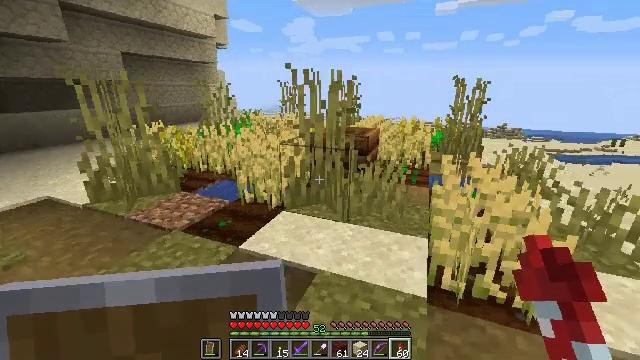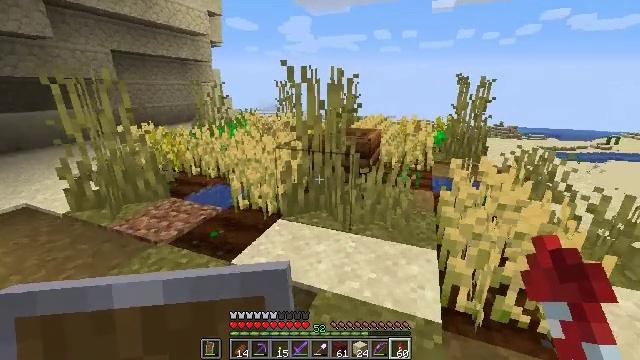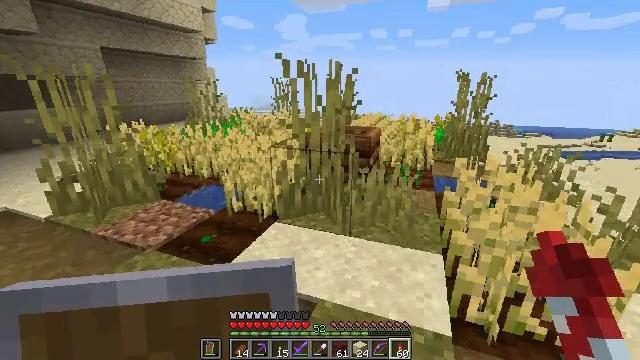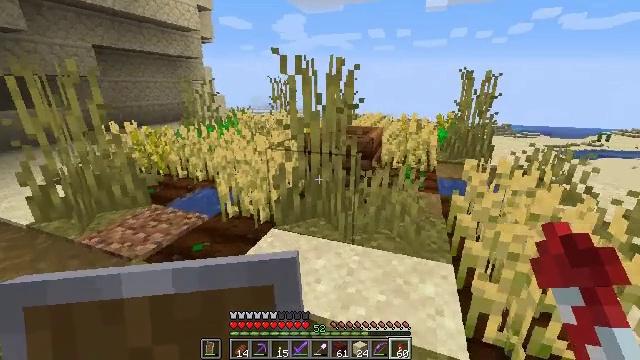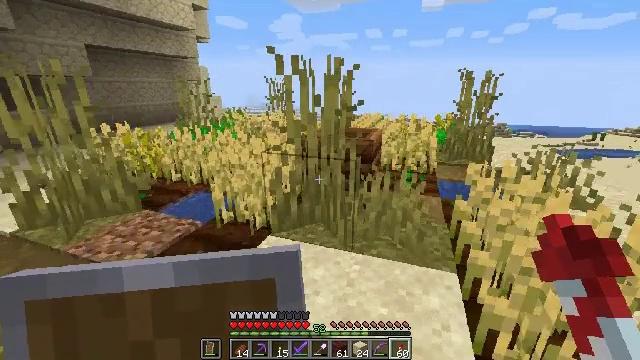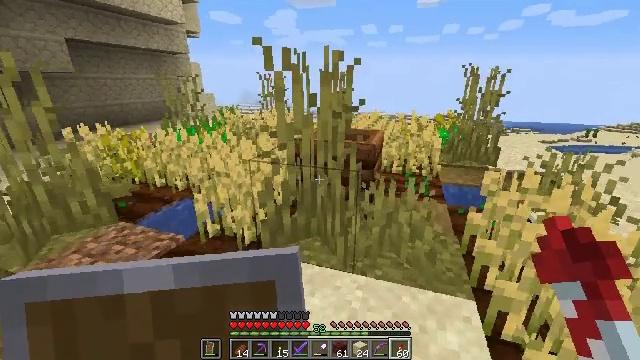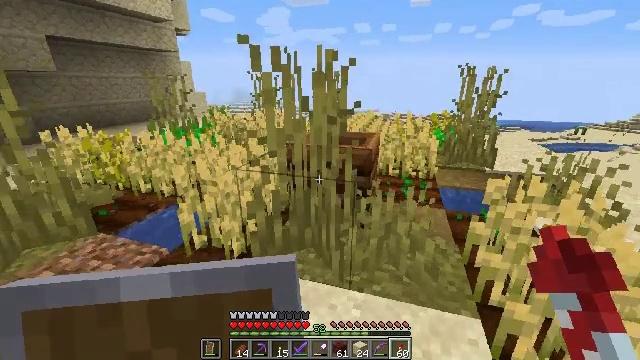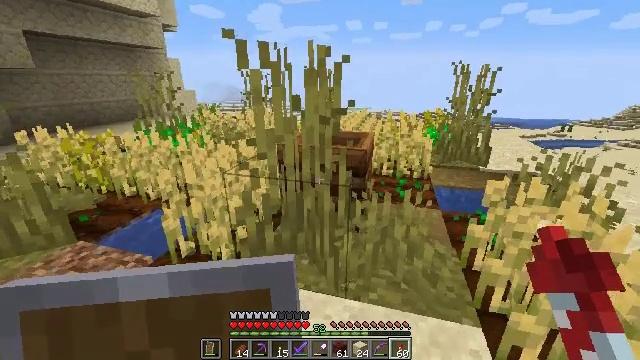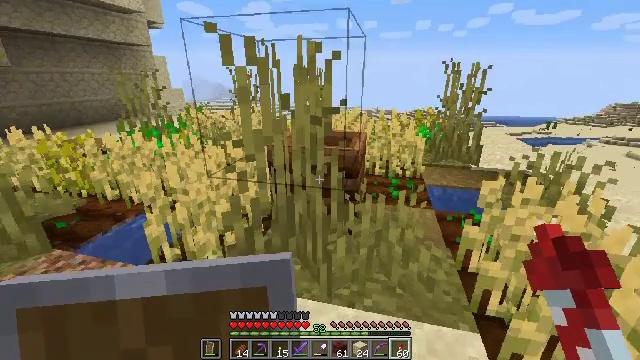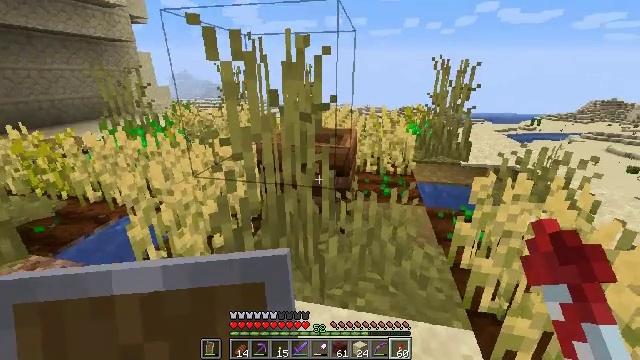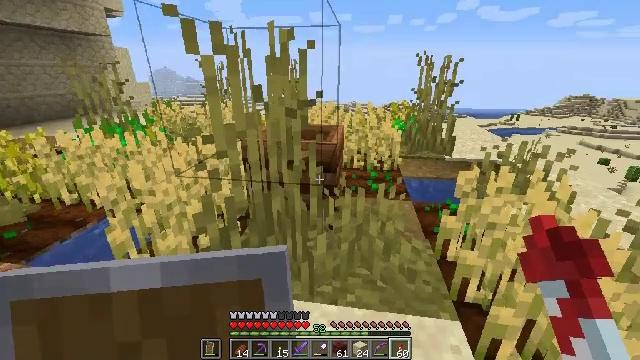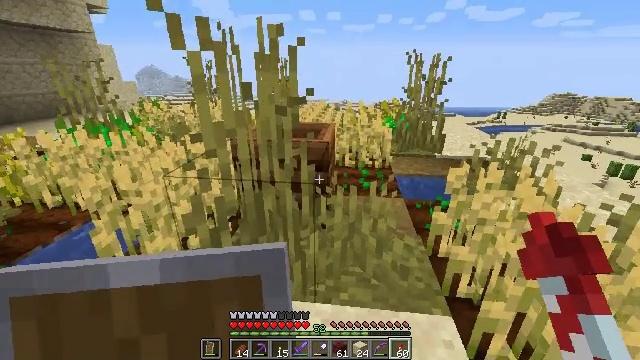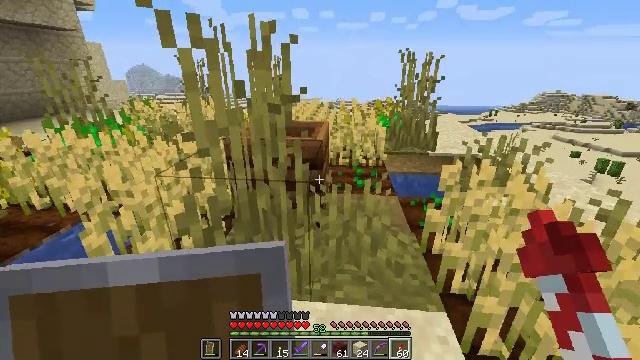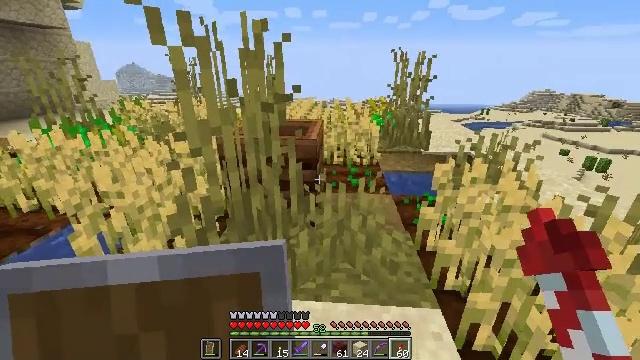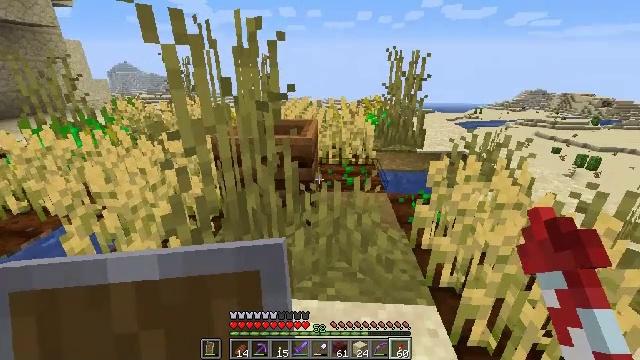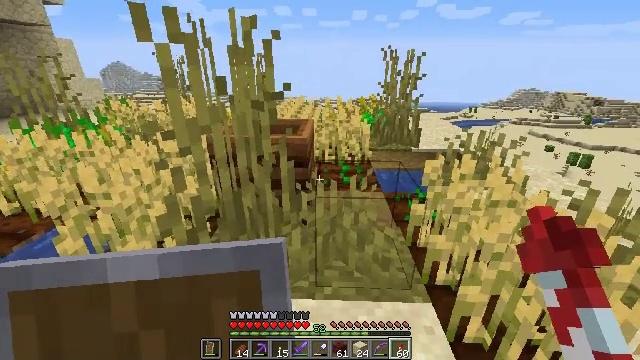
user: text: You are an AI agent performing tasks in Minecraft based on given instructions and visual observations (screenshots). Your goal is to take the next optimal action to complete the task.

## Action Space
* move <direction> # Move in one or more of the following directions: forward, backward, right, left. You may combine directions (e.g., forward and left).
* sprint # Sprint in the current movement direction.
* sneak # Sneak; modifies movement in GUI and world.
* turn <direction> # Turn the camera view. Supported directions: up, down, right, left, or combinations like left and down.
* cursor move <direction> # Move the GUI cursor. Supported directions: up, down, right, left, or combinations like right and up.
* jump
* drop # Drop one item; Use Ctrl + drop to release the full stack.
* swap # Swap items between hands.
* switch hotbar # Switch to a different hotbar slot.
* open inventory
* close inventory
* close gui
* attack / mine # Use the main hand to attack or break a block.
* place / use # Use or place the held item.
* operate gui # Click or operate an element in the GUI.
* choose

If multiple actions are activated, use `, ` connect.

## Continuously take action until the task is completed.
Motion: motion action
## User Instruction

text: Break the brewing stand to collect it.
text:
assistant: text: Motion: move forward
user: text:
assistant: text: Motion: move forward
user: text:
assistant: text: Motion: move forward
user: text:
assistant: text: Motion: move forward
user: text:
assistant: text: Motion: move forward
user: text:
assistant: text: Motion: move forward, turn right
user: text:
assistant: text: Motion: turn right
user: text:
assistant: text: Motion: turn right
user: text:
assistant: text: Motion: turn right
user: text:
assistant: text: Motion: turn right
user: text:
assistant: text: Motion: turn right
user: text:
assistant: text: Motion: turn right
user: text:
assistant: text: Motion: turn right
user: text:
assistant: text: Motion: turn right
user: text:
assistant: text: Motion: no_op
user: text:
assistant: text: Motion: no_op
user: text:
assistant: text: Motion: no_op
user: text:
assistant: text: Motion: no_op
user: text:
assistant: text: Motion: no_op
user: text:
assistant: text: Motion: no_op
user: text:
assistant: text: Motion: no_op
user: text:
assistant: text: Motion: no_op
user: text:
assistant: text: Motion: no_op
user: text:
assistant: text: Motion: no_op
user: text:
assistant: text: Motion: no_op
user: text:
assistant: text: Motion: no_op
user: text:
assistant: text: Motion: no_op
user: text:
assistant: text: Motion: no_op
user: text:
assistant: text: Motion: no_op
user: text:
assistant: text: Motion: no_op